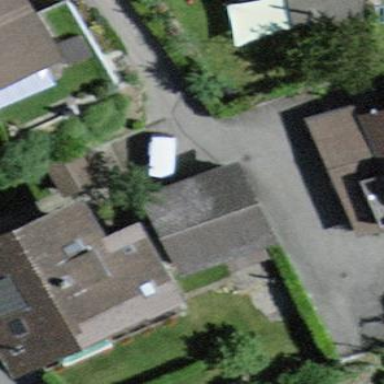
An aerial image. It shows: Garage.